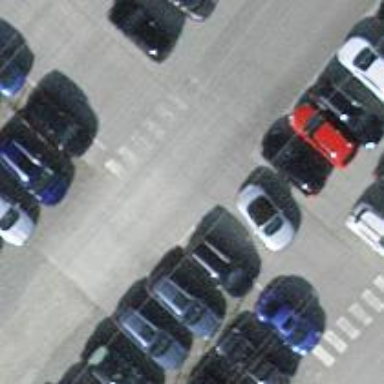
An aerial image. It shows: Parking aisle with pebblestone surface.